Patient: sex M, age 70
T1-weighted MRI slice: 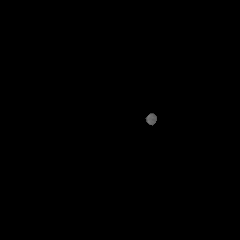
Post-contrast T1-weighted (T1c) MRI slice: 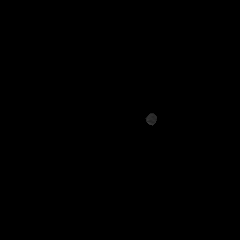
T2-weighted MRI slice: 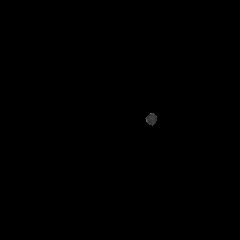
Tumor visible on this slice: no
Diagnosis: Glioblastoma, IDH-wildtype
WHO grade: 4